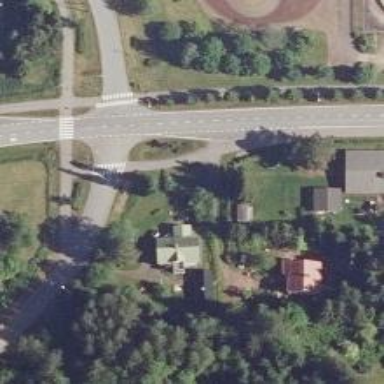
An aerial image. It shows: Cycleway.